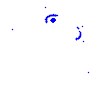
Particle: electron